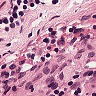
Metastatic tissue present: no